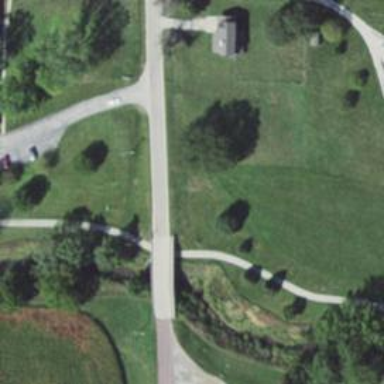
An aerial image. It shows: Tertiary road with bridge.